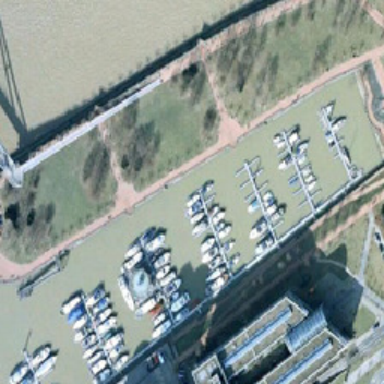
We can see a boat moored in the harbor .